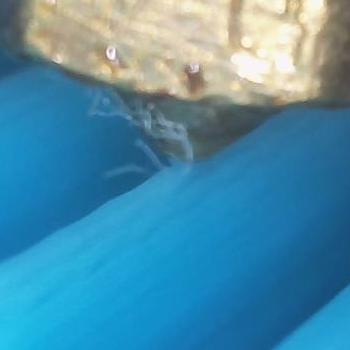
Flow rate: 118%